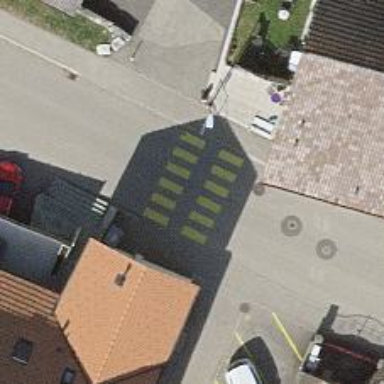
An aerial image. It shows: Marked crossing on the road.